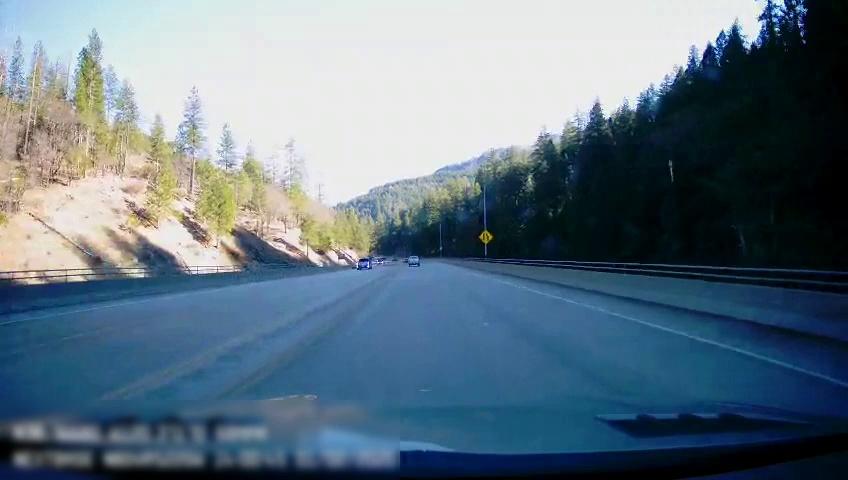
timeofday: Day
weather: Sunny
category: Drivable Space
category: Drivable Space
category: Vehicles | Truck
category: Vehicles | Truck
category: Lanes | Opposite Lane
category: Lanes | Current Lane
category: Lanes | Opposite Lane
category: Lanes | Current Lane
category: Lanes | Current Lane
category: Traffic | Signs